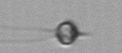
Label: Acanthoica_quattrospina